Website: macys
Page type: cart
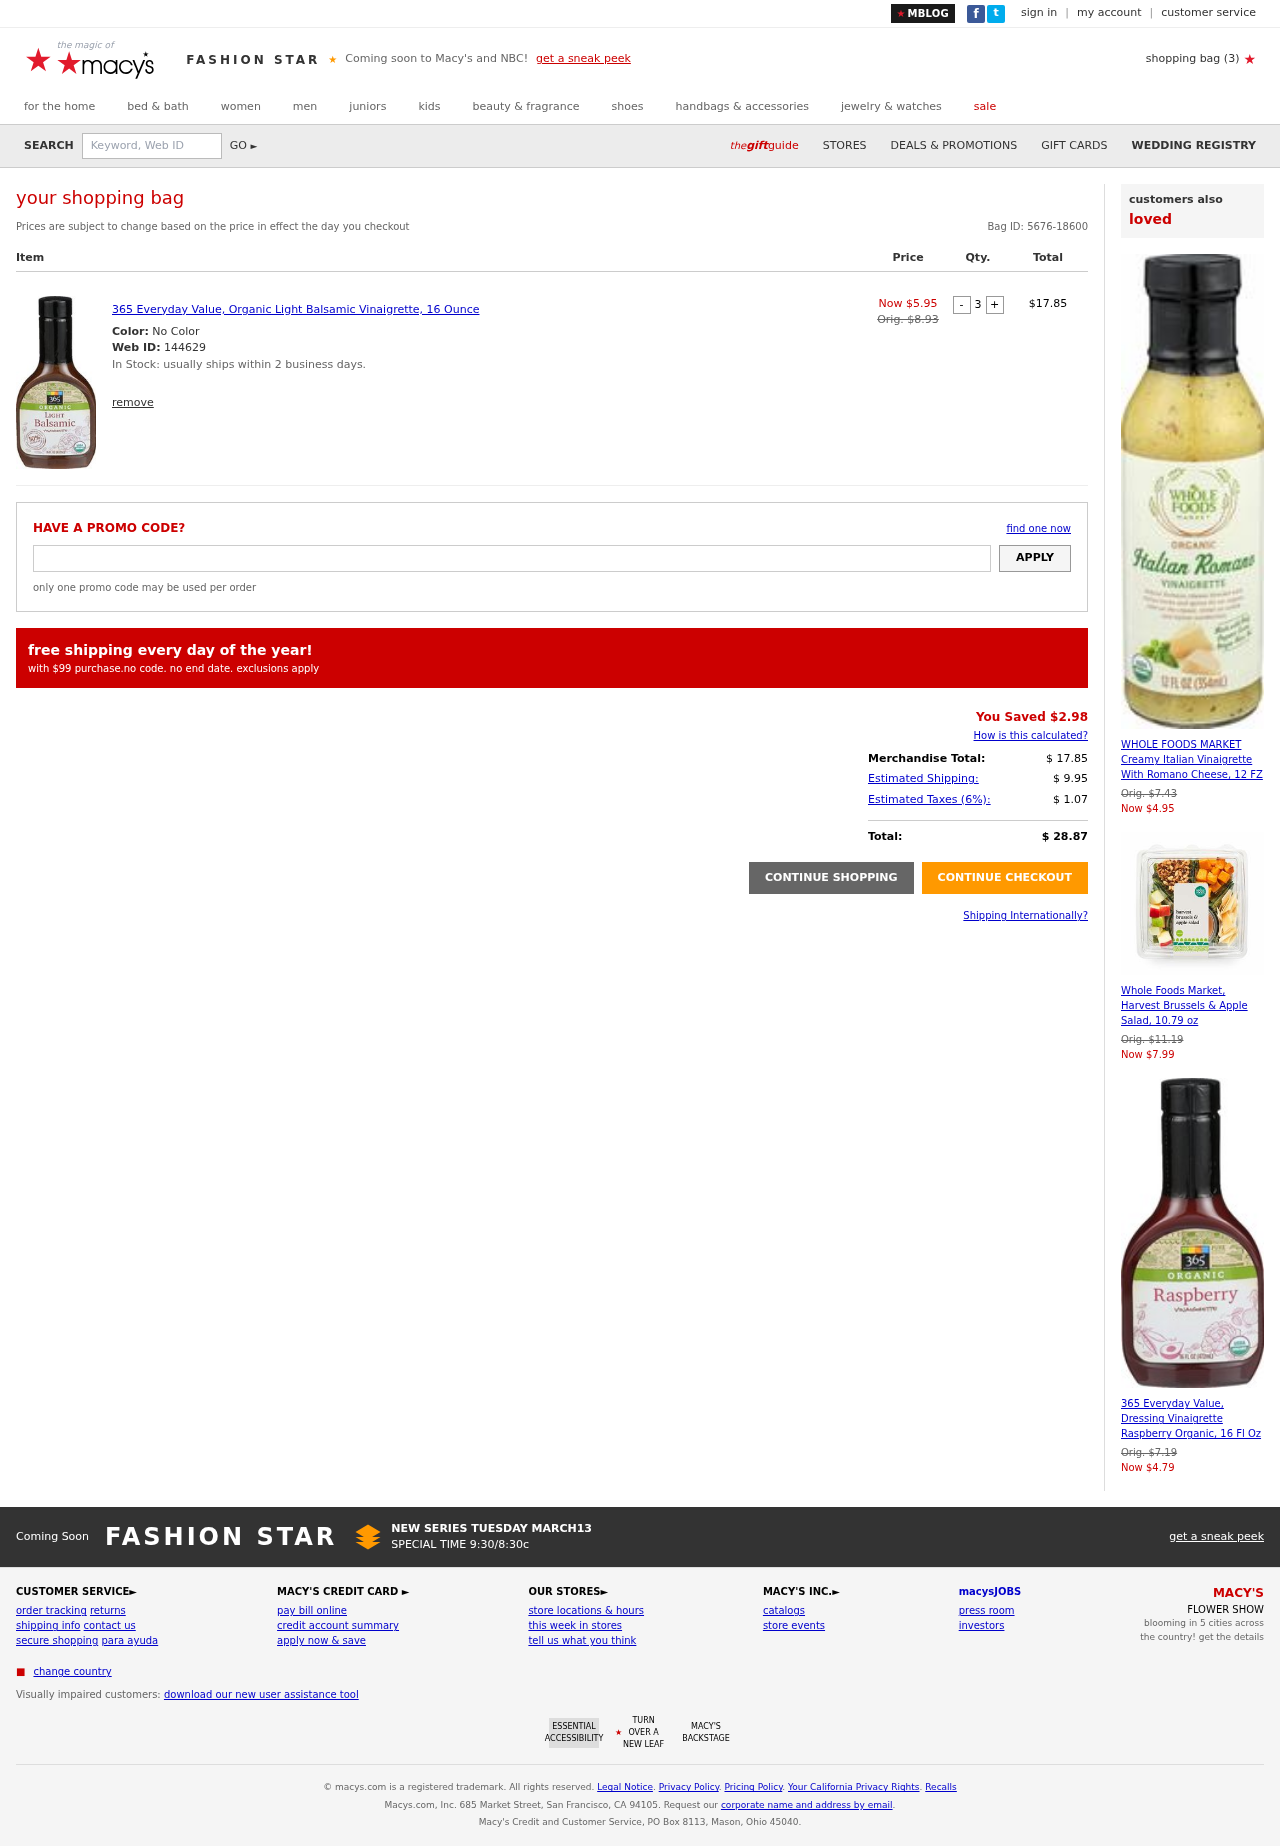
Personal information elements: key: PII_PROMO_CODE
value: FALL72
Product elements: key: PRODUCT1_NAME
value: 365 Everyday Value, Organic Light Balsamic Vinaigrette, 16 Ounce
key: PRODUCT1_PRICE
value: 5.95
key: PRODUCT1_QUANTITY
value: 3
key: PRODUCT2_NAME
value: WHOLE FOODS MARKET Creamy Italian Vinaigrette With Romano Cheese, 12 FZ
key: PRODUCT2_PRICE
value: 4.95
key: PRODUCT3_NAME
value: Whole Foods Market, Harvest Brussels & Apple Salad, 10.79 oz
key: PRODUCT3_PRICE
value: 7.99
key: PRODUCT4_NAME
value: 365 Everyday Value, Dressing Vinaigrette Raspberry Organic, 16 Fl Oz
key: PRODUCT4_PRICE
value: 4.79
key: PRODUCT1_SKU
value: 144629
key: PRODUCT1_ORIGINAL_PRICE
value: Orig. $8.93
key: PRODUCT1_TOTAL
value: $17.85
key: PRODUCT2_ORIGINAL_PRICE
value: Orig. $7.43
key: PRODUCT3_ORIGINAL_PRICE
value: Orig. $11.19
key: PRODUCT4_ORIGINAL_PRICE
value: Orig. $7.19
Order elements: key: ORDER_NUM_ITEMS
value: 3
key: ORDER_ID
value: Bag ID: 5676-18600
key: ORDER_SAVINGS
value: $2.98
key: ORDER_SUBTOTAL
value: $ 17.85
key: ORDER_SHIPPING_COST
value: $ 9.95
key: ORDER_TAX
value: $ 1.07
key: ORDER_TOTAL
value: $ 28.87